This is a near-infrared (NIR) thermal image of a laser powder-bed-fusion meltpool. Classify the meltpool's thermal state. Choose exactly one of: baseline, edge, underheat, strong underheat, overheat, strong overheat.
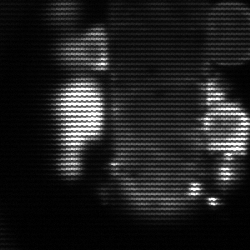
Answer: strong underheat